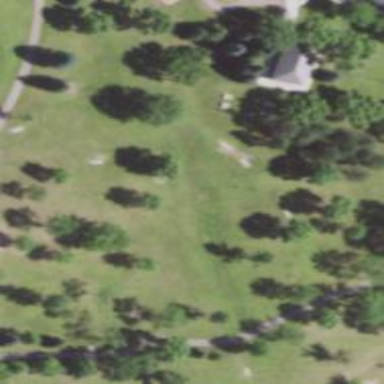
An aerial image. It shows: Disc golf tee area.